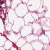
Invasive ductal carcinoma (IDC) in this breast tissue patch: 0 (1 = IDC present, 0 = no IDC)